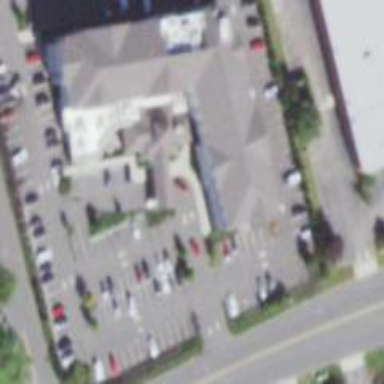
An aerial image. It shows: Hotel building.